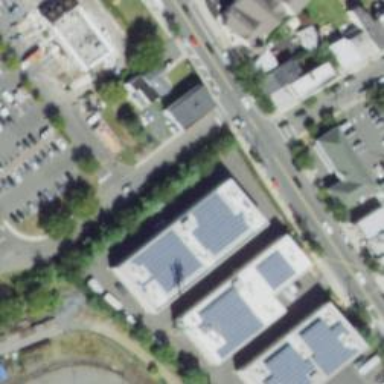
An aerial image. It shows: Building housing storage rental shop.